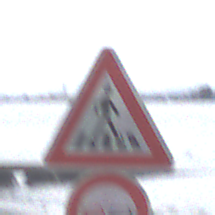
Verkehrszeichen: FussgaengerueberwegLinks
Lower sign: Ueberholverbot
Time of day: Midday
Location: Outdoor (Suburban)
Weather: Overcast
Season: NotSpecified
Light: Natural